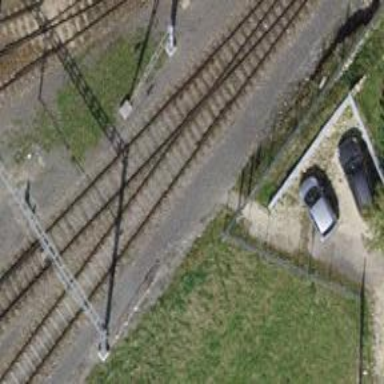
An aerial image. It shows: Single-track electrified rail service spur with contact line.